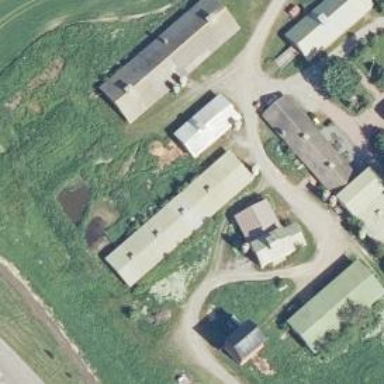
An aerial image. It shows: Farm auxiliary building.